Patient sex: M
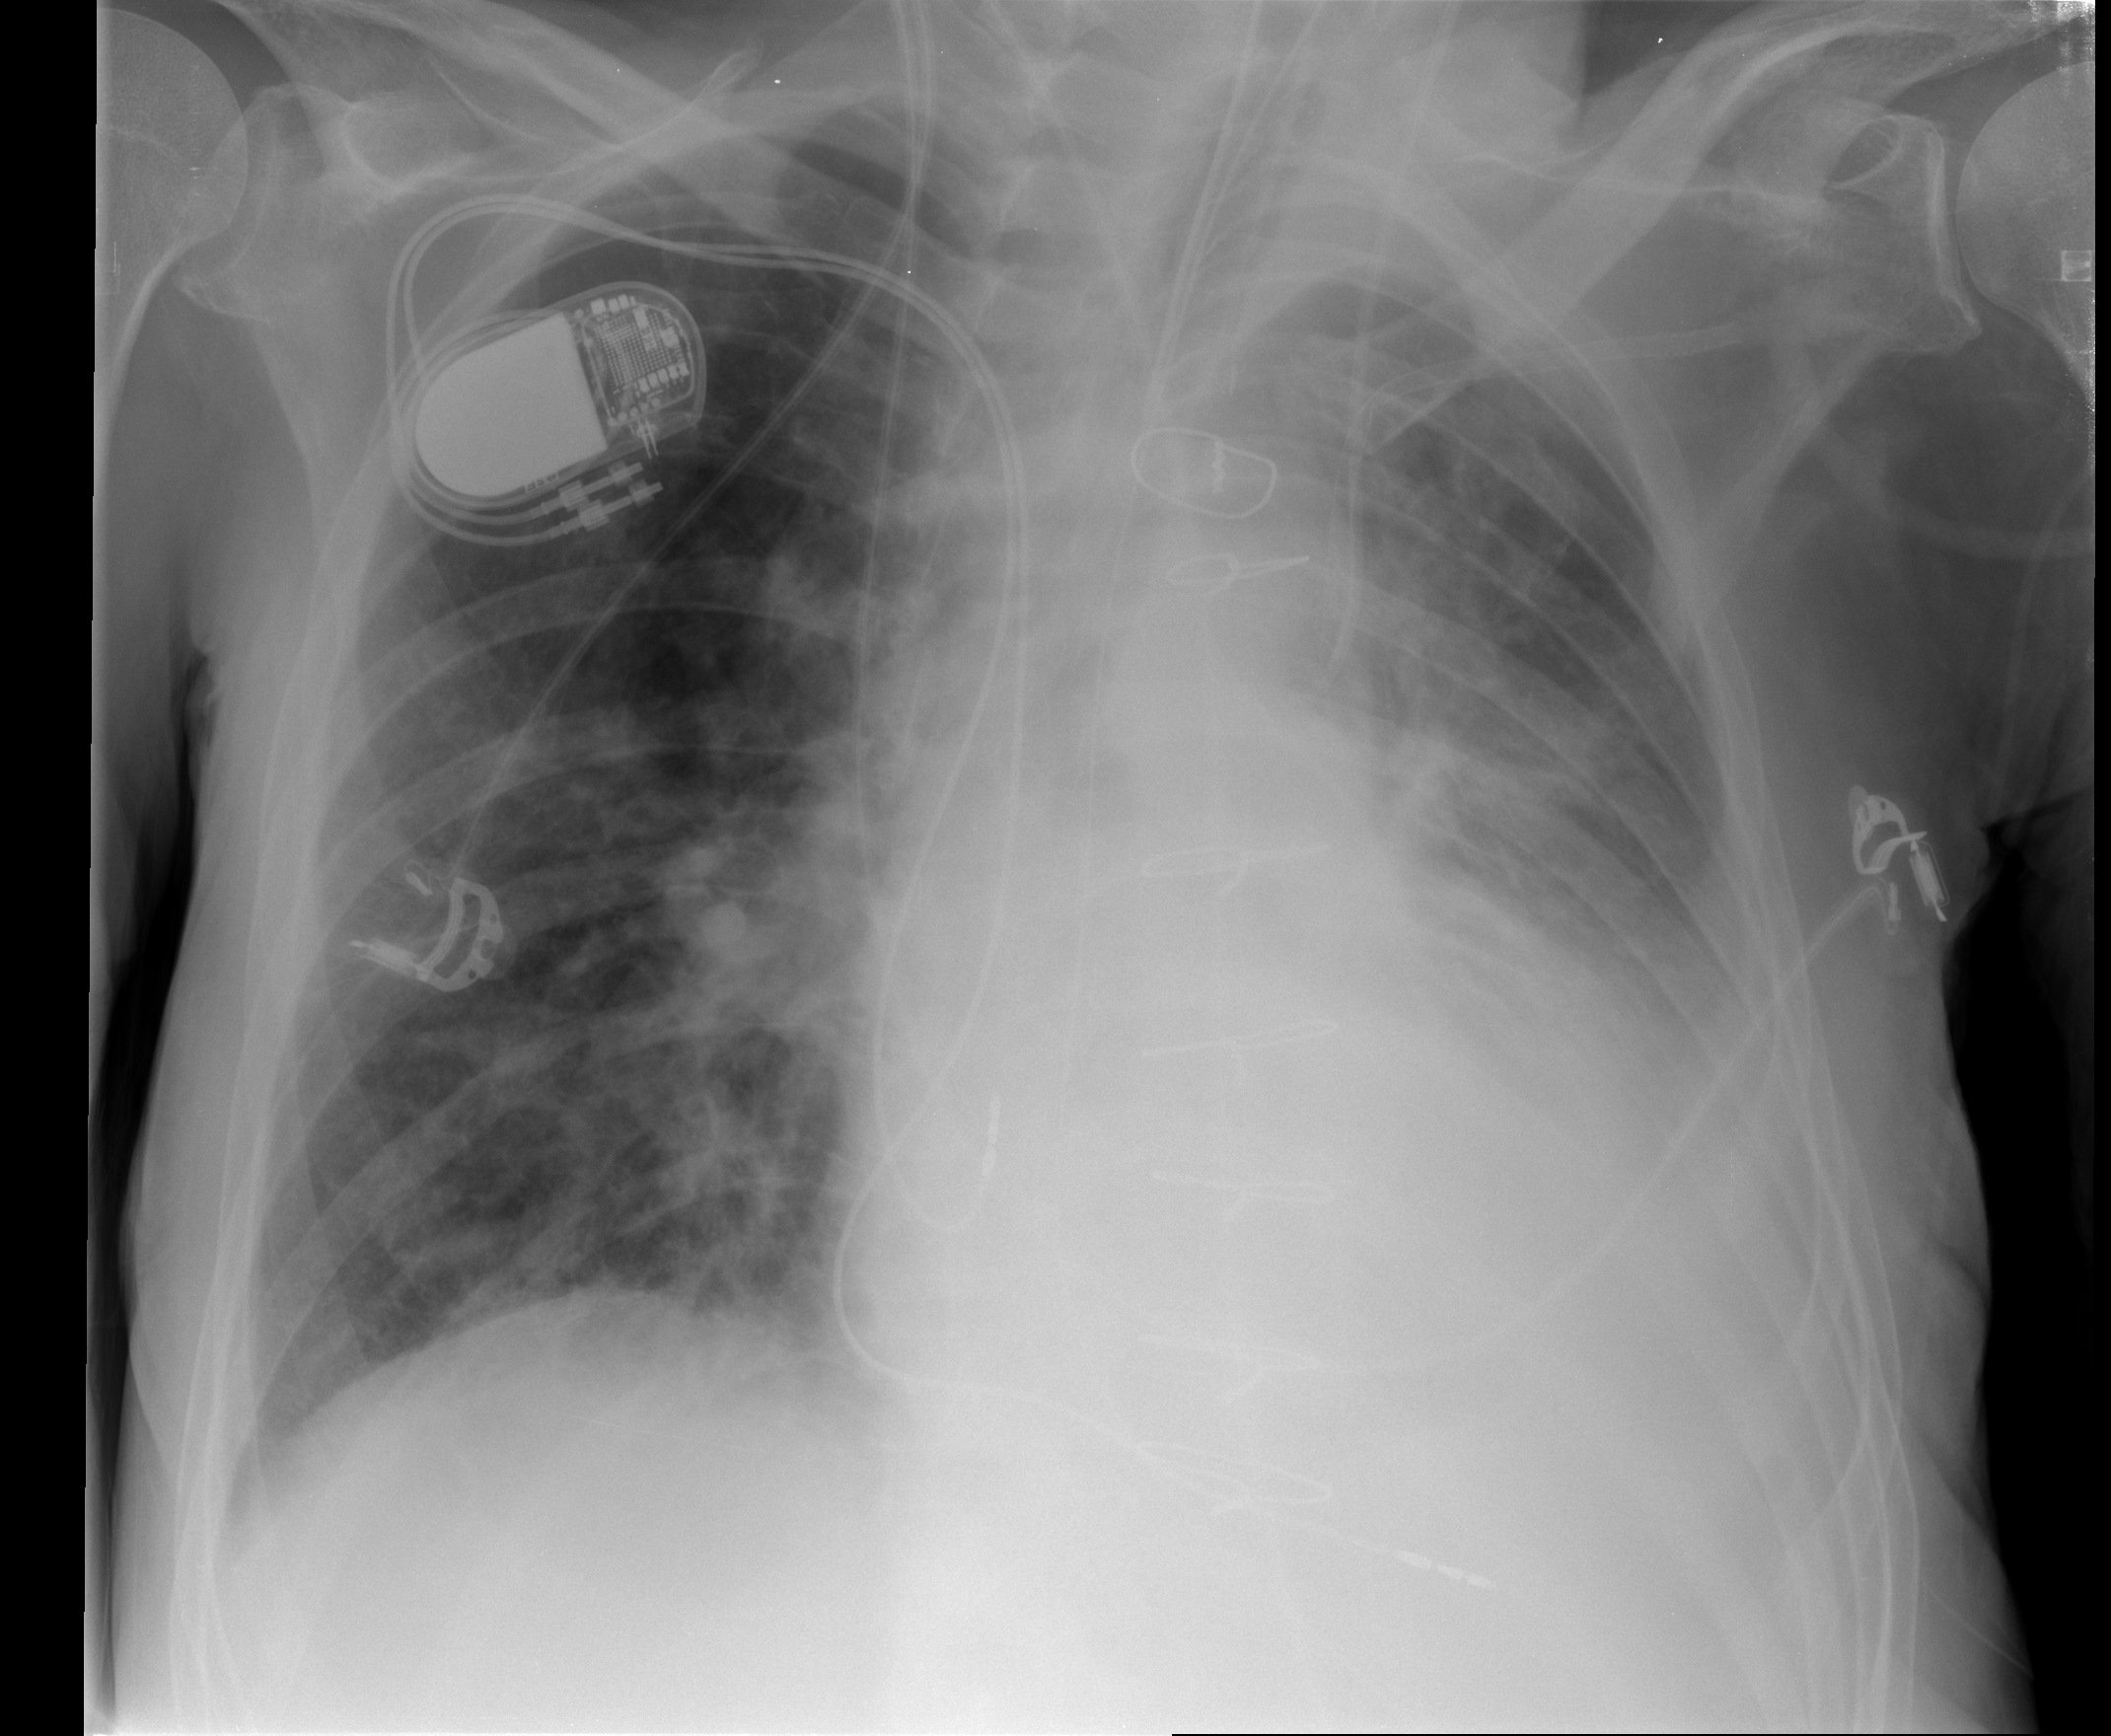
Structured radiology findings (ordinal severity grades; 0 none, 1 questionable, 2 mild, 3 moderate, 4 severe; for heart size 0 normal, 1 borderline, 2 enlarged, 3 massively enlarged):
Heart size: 1
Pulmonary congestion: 2
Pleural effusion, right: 0
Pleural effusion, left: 3
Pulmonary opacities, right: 2
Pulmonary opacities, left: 2
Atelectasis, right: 2
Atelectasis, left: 3